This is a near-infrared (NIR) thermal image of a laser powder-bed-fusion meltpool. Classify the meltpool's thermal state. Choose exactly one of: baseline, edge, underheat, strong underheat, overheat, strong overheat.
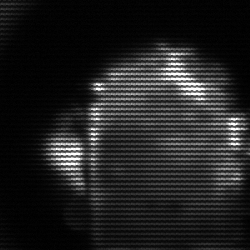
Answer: baseline